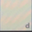
Piece: xx